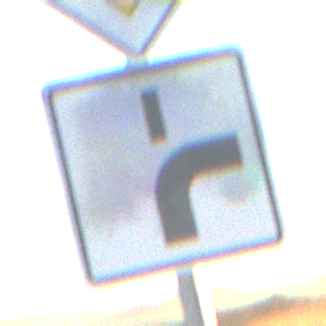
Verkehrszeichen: VerlaufVorfahrtsstrasse8
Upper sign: Vorfahrtsstrasse
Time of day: SunriseSunset
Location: Outdoor (Nature)
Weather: Clear
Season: NotSpecified
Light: Natural